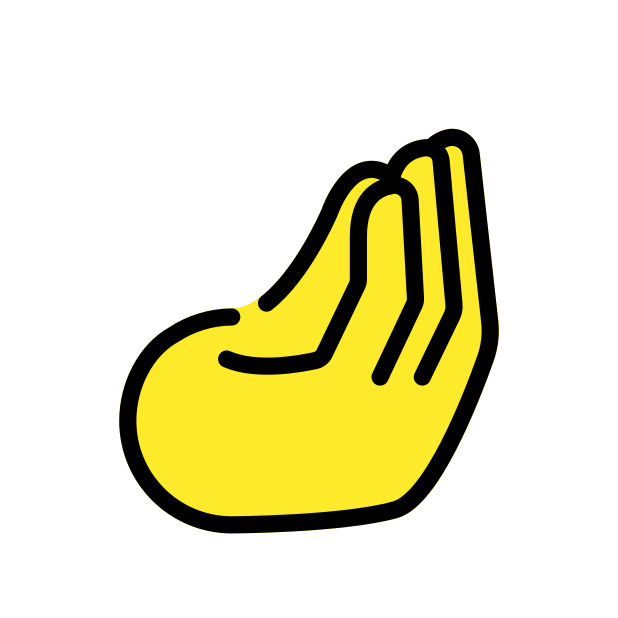
Emoji: 🤌
Name: pinched fingers
Unicode: 0x1f90c